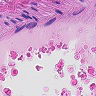
Metastatic tissue present: no